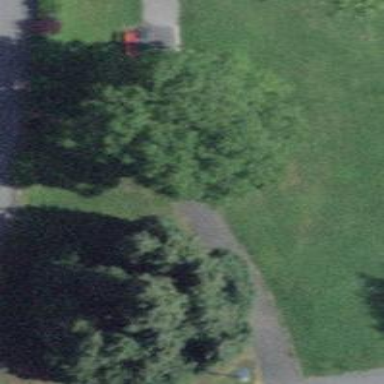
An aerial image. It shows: Brown bench in the vicinity.